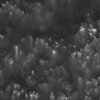
Label: not_dusty